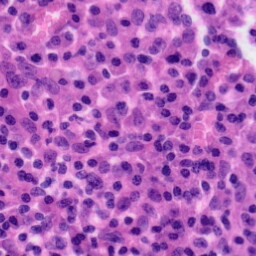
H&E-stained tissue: Tonsil